Field crop: tomato
Growth stage: 2
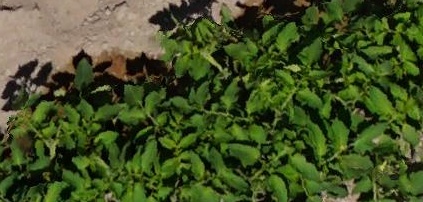
Species: tomato